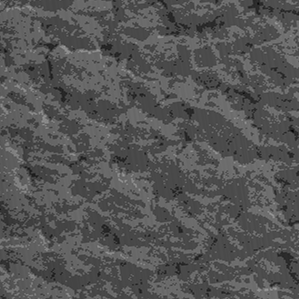
Label: frost